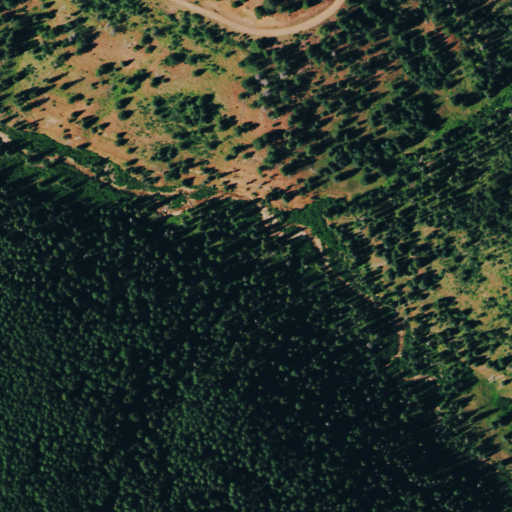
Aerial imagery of valley in Colorado named East Canyon containing evergreen forest, deciduous forest, grassland, and mixed forest